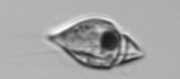
Label: Amphidinium